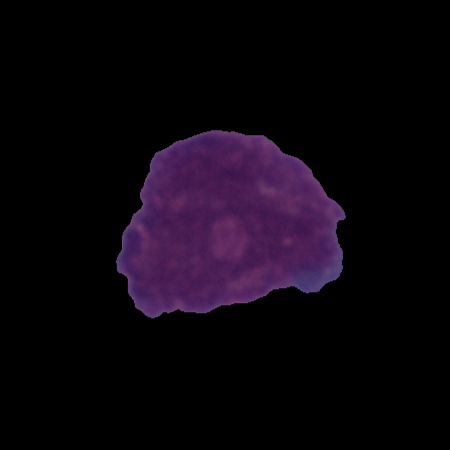
Label: cancer